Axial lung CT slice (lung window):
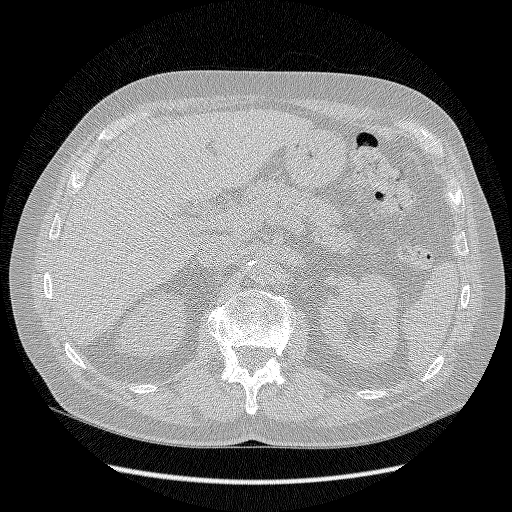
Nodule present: no